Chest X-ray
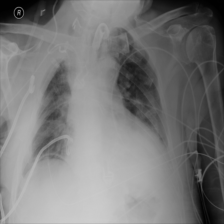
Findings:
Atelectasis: negative
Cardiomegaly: negative
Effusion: negative
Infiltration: negative
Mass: negative
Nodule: negative
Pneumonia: negative
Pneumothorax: negative
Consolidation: negative
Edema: negative
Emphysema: negative
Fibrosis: negative
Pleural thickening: negative
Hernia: negative